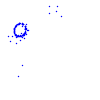
Particle: proton